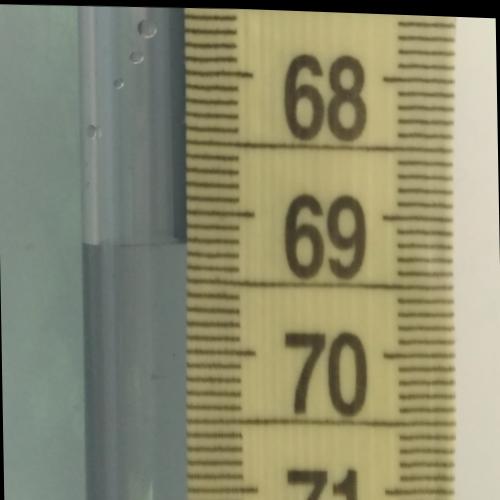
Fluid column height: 69.2 cm